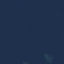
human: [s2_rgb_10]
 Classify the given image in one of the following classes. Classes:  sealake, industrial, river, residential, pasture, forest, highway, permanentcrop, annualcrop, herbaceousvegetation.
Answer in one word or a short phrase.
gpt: SeaLake